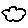
Label: cloud